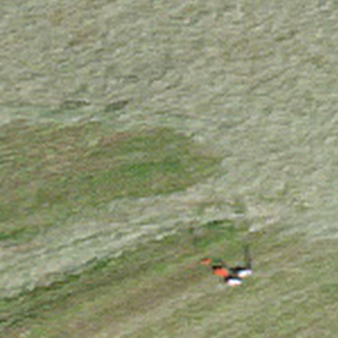
Label: other